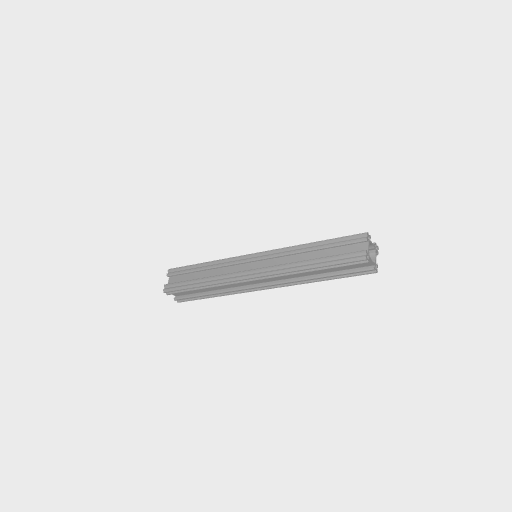
Part: GoRAIL192